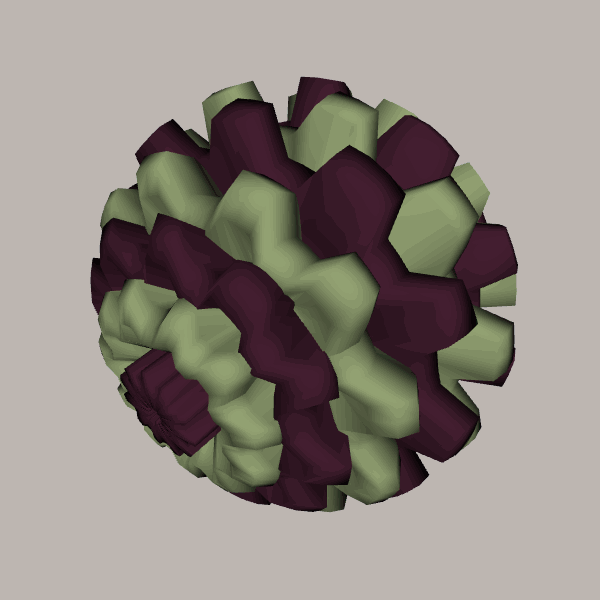
Background: light